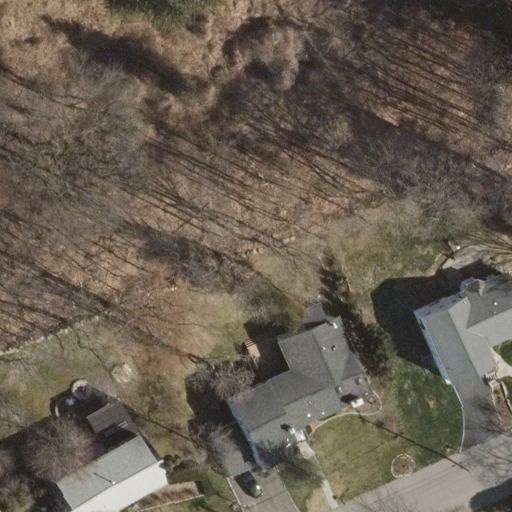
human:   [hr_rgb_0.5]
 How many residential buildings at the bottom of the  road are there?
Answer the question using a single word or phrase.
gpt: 0

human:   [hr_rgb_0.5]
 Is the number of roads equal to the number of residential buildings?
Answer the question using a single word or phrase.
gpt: no

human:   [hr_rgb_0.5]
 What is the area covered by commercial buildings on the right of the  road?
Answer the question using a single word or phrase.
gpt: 0m2

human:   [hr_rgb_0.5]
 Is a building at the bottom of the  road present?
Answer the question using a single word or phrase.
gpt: no

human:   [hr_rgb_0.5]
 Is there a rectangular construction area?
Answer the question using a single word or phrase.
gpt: no

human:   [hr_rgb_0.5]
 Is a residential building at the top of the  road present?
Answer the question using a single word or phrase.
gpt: yes

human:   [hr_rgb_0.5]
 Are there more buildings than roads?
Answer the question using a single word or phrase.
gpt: yes

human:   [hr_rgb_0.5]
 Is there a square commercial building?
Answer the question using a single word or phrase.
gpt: no

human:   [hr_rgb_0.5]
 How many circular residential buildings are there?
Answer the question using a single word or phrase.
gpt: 0

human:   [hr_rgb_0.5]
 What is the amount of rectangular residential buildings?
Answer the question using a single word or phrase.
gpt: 1

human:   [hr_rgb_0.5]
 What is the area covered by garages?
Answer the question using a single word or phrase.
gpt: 0m2

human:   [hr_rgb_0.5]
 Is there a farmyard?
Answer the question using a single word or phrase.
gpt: no

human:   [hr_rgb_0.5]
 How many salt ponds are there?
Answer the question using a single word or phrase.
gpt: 0

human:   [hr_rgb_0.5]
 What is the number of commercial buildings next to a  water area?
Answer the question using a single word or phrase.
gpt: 0

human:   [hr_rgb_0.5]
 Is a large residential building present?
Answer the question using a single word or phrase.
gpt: yes

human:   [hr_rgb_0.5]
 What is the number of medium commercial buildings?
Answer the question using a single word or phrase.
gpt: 0

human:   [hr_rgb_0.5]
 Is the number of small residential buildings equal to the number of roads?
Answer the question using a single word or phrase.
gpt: yes

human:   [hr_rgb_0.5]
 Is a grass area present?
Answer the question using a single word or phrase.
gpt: no

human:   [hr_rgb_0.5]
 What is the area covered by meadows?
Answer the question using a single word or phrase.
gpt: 0m2

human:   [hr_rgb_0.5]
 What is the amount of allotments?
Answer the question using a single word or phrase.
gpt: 0

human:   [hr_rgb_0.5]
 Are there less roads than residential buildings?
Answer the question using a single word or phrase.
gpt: yes

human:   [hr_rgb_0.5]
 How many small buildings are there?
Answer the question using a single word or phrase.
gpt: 1

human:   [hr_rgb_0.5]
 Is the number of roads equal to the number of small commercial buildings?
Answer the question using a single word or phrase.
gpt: no

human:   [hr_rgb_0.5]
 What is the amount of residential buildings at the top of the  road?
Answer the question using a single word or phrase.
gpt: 2

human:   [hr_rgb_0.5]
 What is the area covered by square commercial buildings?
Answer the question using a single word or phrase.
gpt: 0m2

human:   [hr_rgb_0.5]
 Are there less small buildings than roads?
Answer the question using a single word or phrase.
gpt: no

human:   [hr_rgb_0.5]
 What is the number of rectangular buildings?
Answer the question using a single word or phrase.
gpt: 1

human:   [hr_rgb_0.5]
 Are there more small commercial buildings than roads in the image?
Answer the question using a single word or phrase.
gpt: no

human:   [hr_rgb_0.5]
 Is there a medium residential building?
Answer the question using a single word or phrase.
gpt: yes

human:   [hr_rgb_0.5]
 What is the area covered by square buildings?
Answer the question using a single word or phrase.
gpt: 0m2

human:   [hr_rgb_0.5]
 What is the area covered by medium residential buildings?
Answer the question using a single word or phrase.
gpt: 339m2

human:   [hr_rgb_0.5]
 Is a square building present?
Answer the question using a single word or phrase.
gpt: no

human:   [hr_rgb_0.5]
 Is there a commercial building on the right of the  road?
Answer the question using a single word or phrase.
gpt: no

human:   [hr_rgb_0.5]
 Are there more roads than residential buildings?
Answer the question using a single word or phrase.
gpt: no

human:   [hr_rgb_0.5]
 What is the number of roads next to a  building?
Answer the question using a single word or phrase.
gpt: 1

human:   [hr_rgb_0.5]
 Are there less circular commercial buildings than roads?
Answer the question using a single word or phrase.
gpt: yes